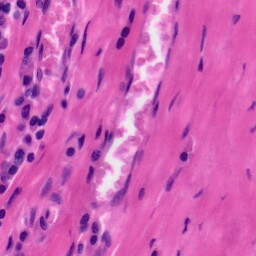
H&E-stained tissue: Tonsil